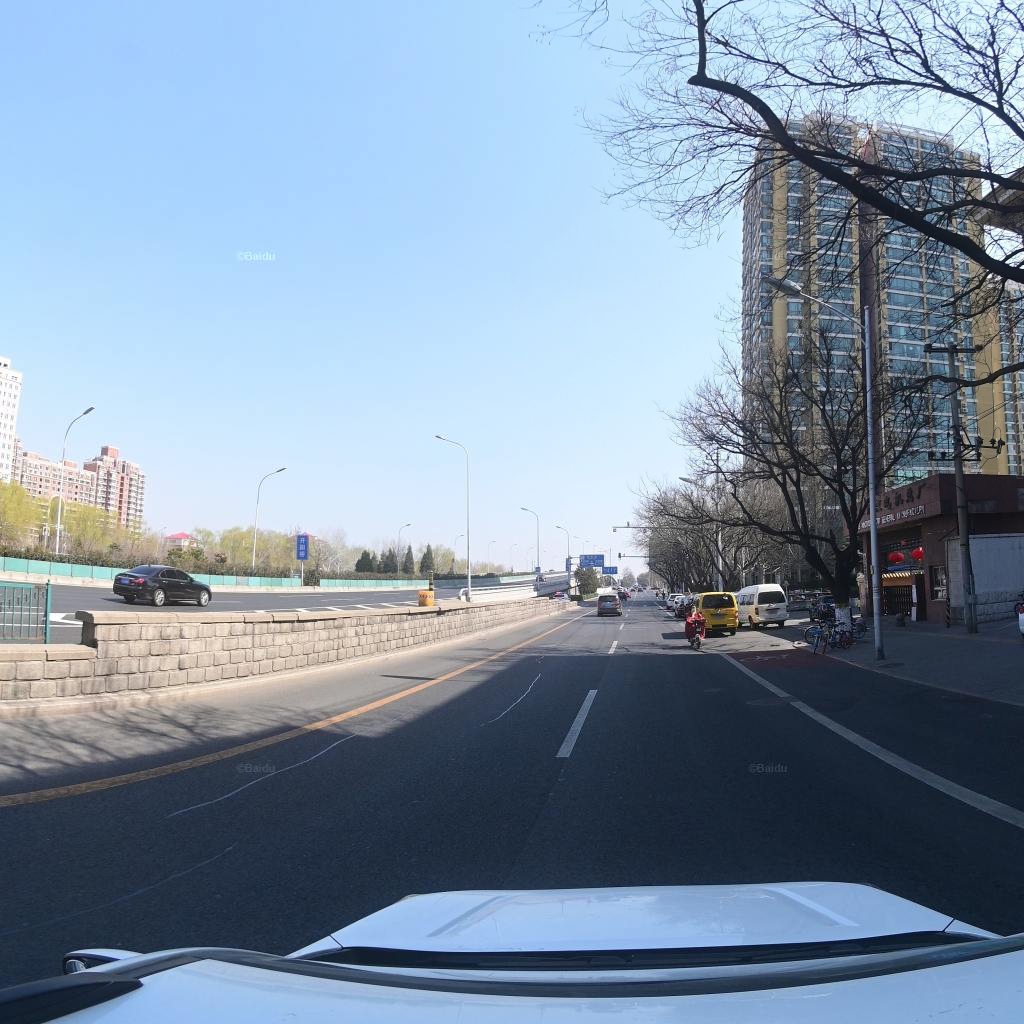
Region: Fengtai
Road damage annotations: manhole cover, longitudinal crack, longitudinal patch, longitudinal patch, longitudinal patch